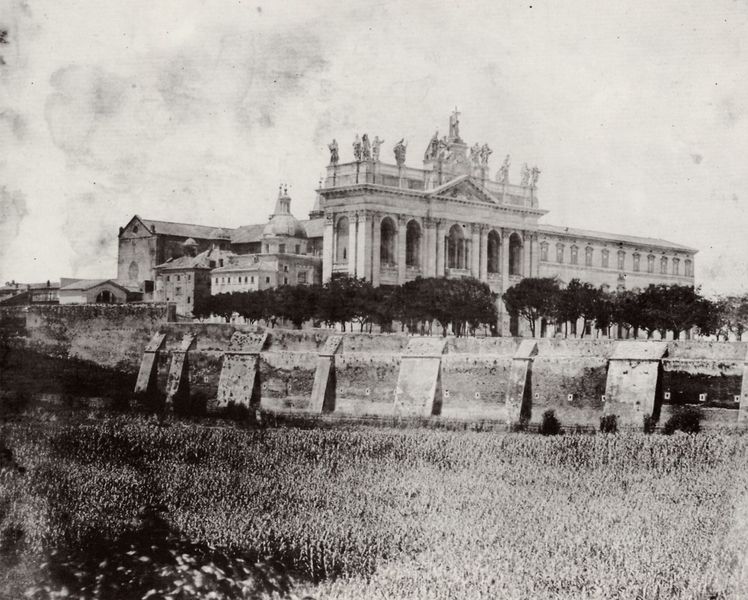
Titel: S. Giovanni in Laterano
Künstler: Italienischer Photograph
Standort: Kobenhavn
Institution: Kunstakademiets Bibliothek
Schlagwörter: baum, blätter, laub, bäume, fenster, gebäude, rasen, schloss, wiese, ast, stamm, kirche, turm, bogen, fassade, fassaden, dächer, giebel, mauer, kuppel, foto, burg, palast, balustrade, dom, zweig, arkaden, rom, skulpturen, stadtmauer, basilika, gesimse, wehranlage, lateran, lateransbasilika, san giovanni in laterano